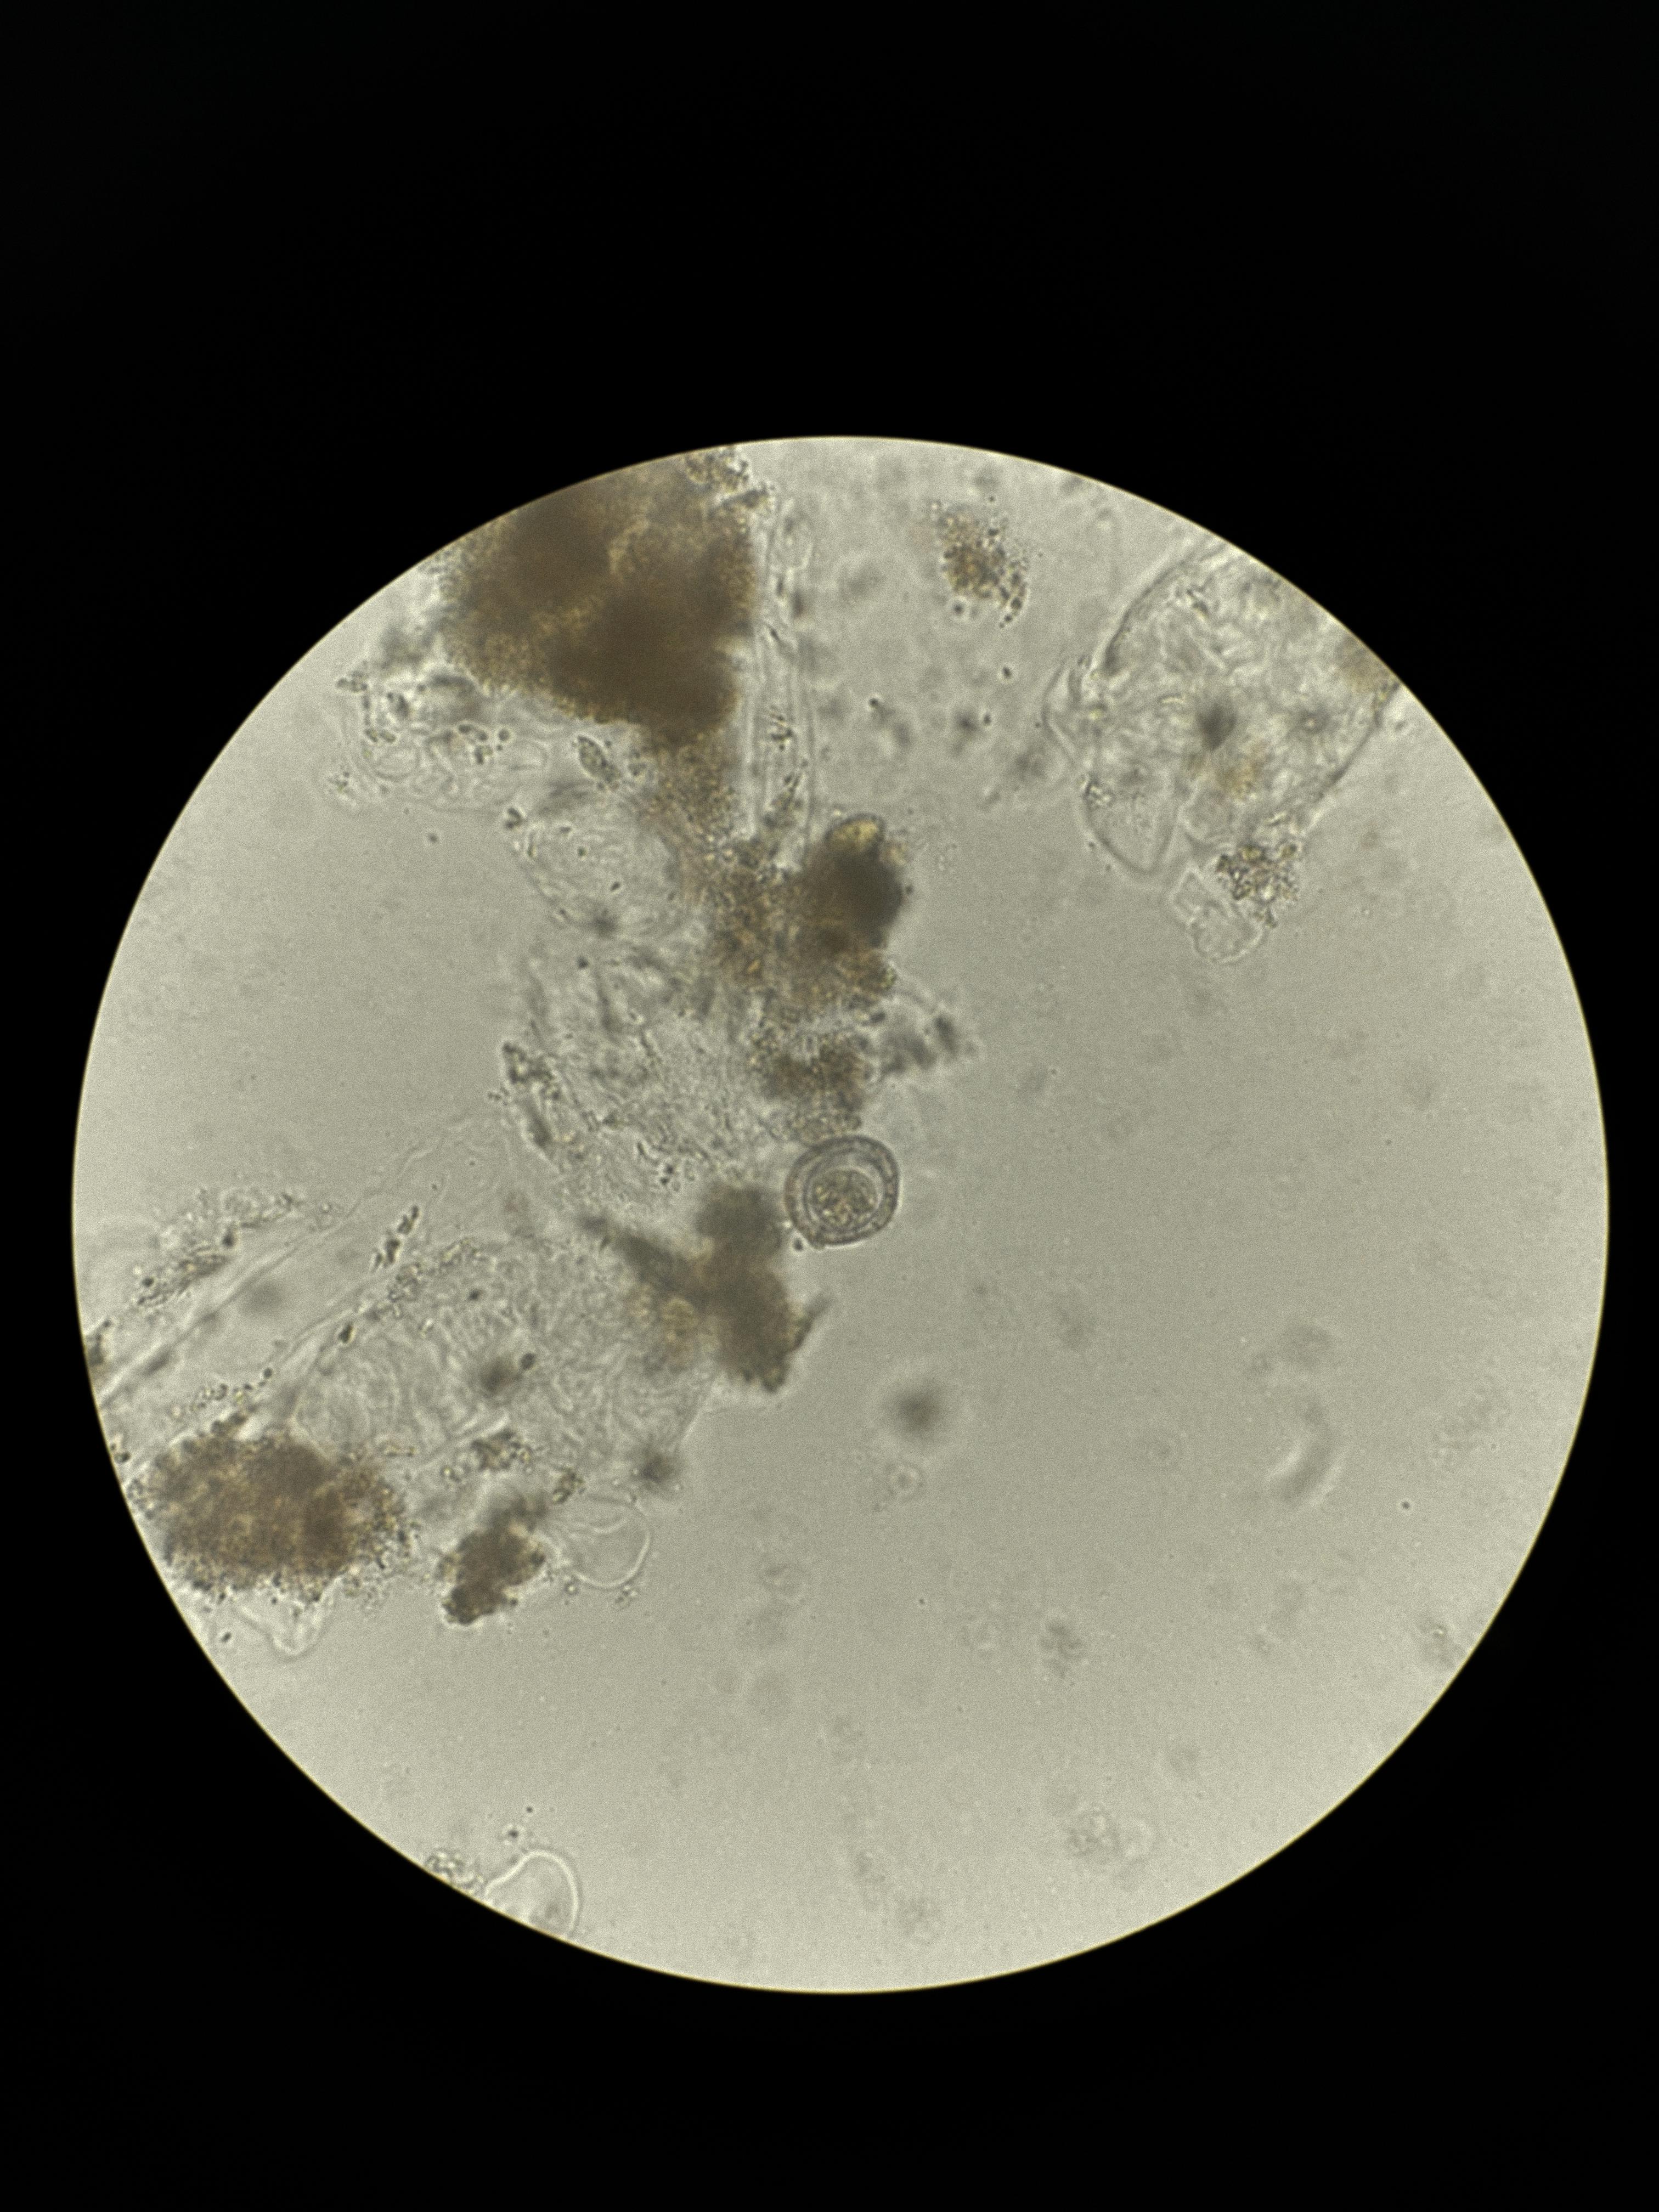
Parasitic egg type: Hymenolepis nana